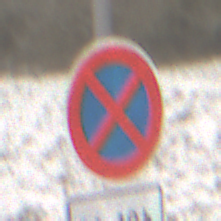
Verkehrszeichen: AbsolutesHalteverbot
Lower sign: ZeitangabenOhneBeschraenkungAufWochentage1
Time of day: Midday
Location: Outdoor (Nature)
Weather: Overcast
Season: Winter
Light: Natural